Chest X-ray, PA view. Patient: 41 years old, sex F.
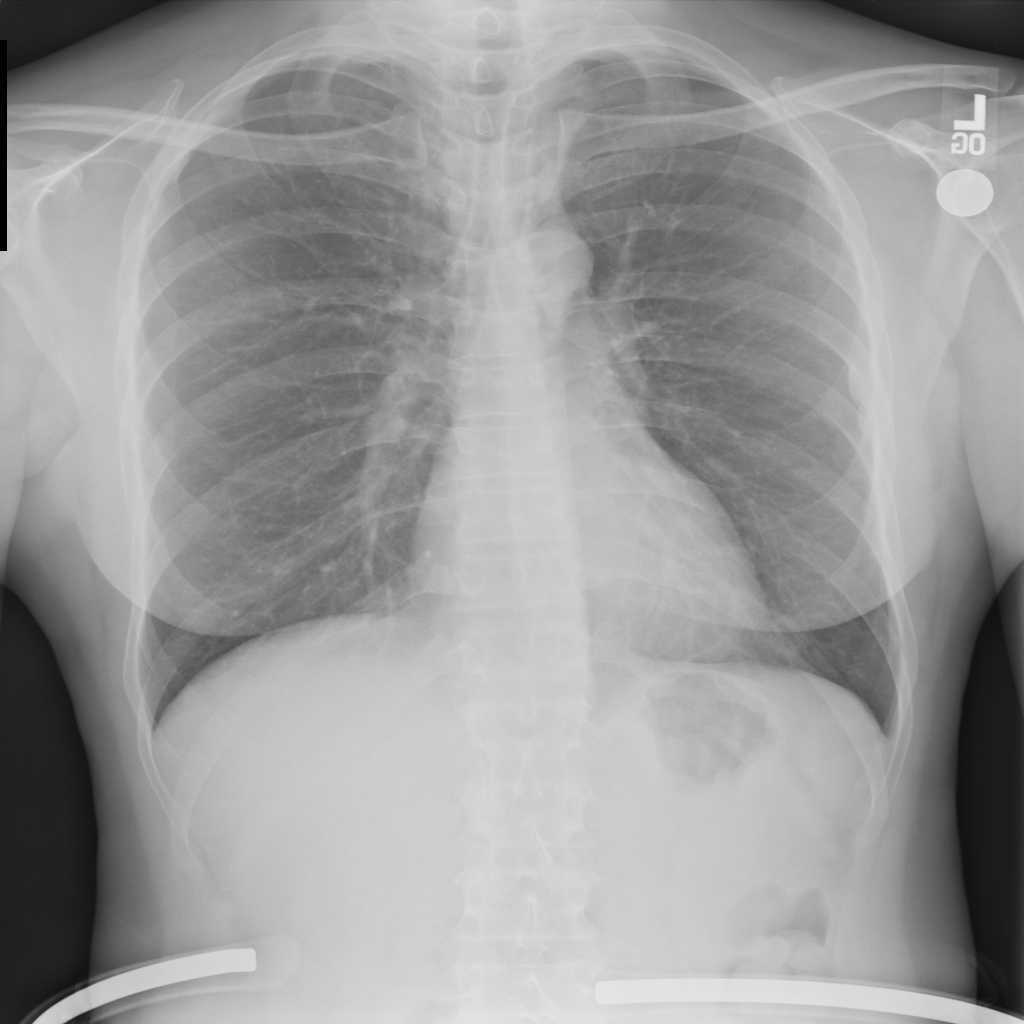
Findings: No Finding